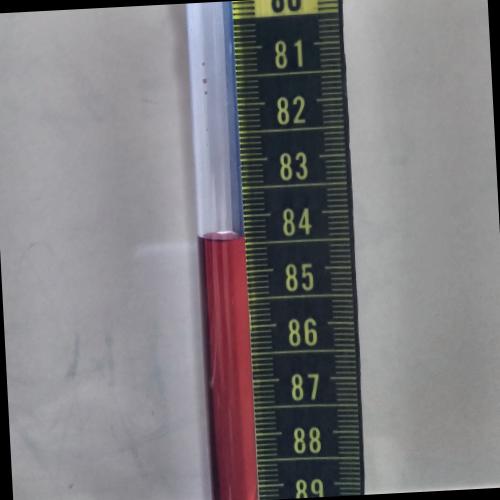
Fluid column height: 84.4 cm